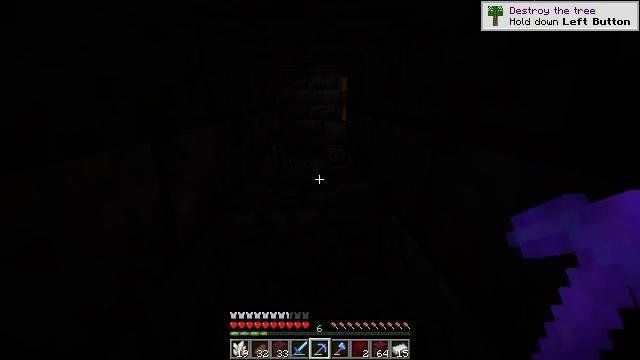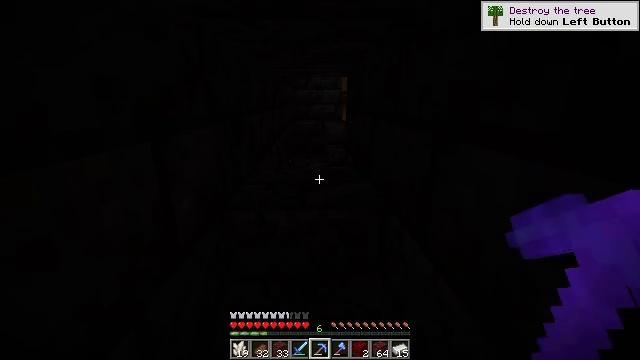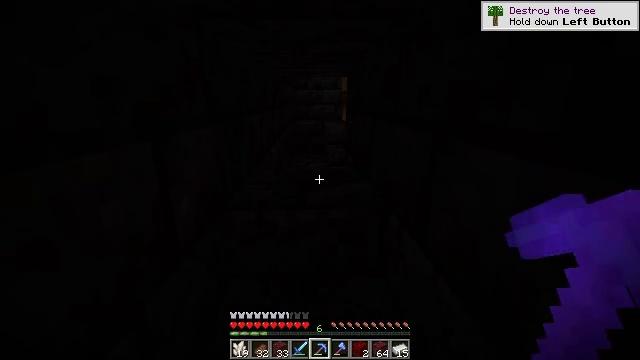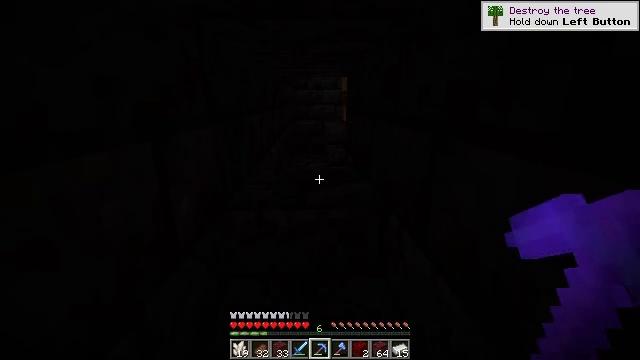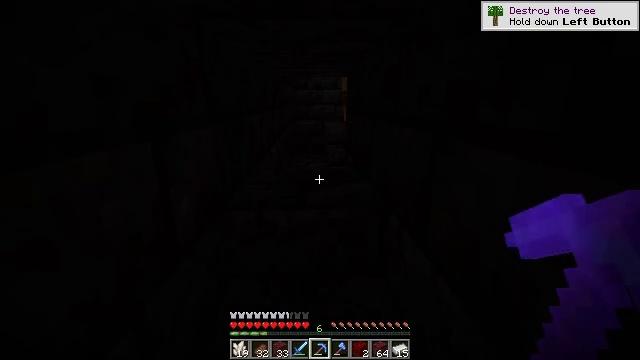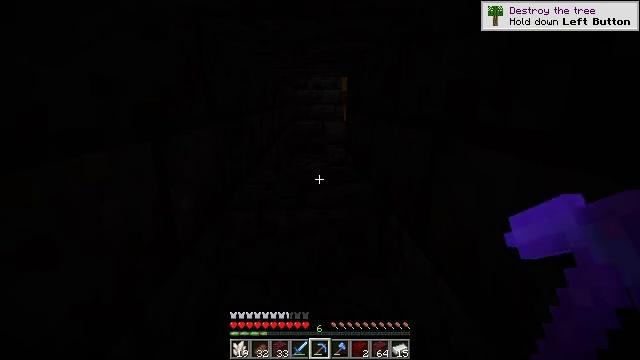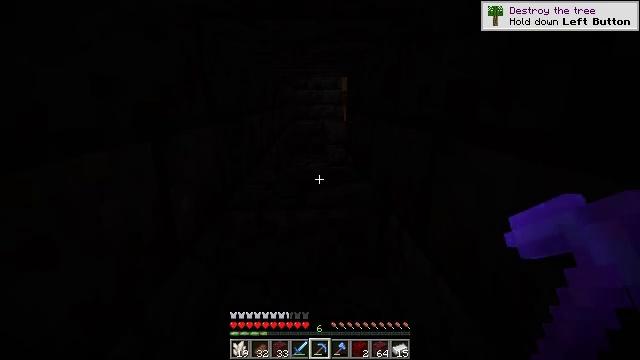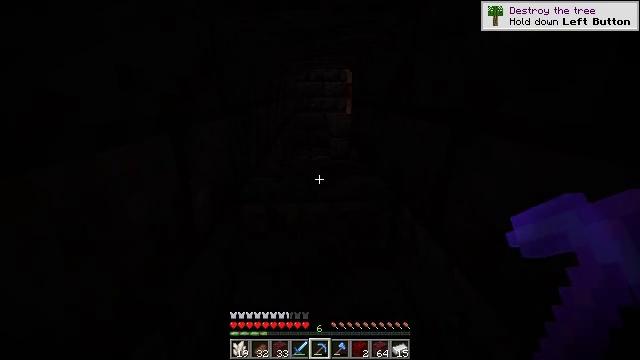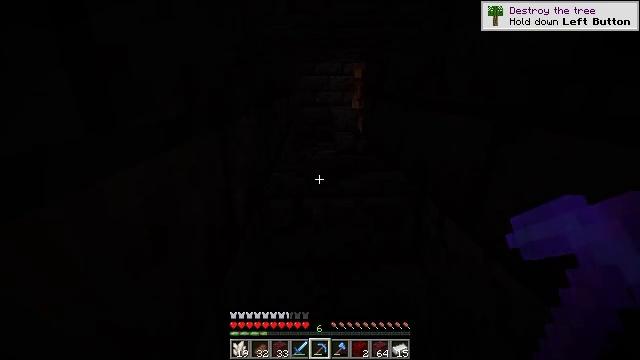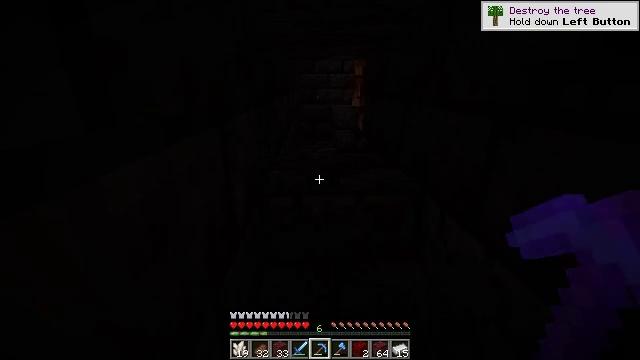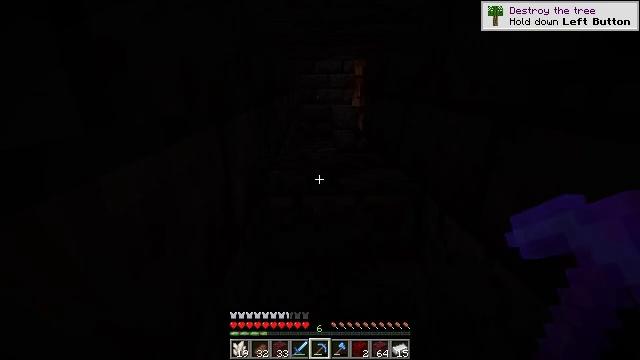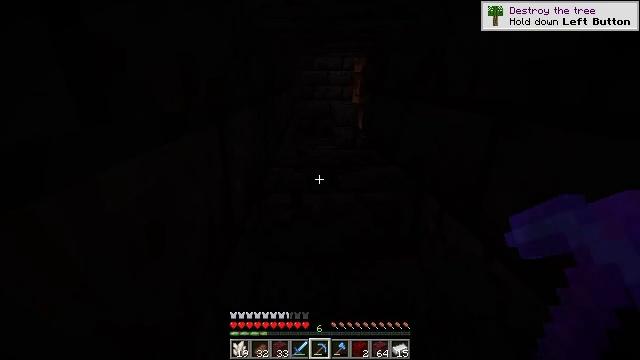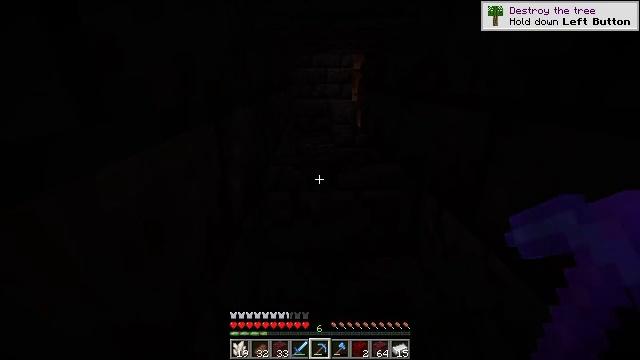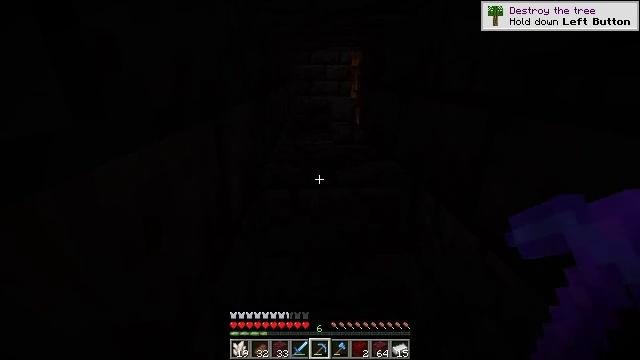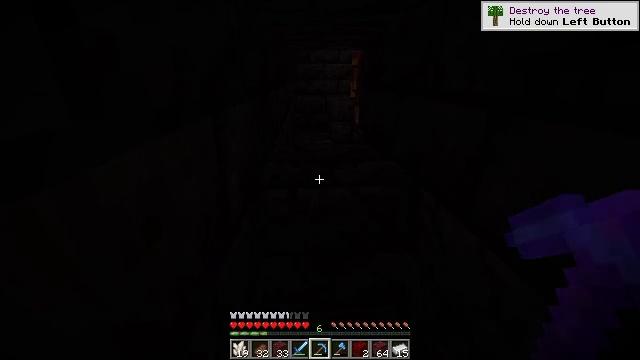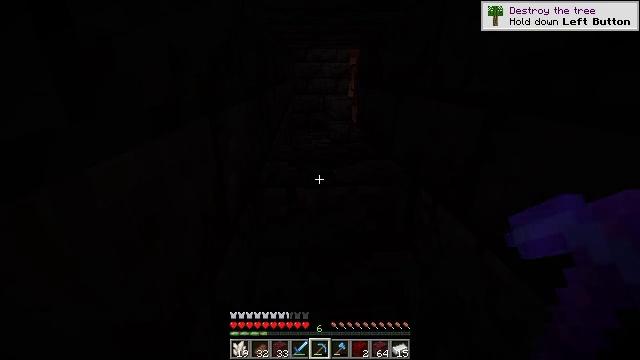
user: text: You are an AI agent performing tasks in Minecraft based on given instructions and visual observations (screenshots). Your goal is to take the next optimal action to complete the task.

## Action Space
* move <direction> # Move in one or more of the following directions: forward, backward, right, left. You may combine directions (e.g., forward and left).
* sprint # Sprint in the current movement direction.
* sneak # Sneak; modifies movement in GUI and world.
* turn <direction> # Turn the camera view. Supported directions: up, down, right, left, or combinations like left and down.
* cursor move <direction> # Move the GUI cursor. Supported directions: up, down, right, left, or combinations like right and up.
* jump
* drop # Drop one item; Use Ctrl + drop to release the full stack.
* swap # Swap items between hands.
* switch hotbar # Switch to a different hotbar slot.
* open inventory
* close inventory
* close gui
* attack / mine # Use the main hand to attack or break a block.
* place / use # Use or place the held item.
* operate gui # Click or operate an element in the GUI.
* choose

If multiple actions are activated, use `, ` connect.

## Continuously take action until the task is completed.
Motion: motion action
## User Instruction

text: Collect cracked polished blackstone bricks.
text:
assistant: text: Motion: no_op
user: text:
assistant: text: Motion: no_op
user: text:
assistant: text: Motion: no_op
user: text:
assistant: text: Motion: no_op
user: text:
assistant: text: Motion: no_op
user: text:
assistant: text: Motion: no_op
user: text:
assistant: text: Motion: move left, turn down
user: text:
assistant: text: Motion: move left, turn down
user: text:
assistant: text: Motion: move left
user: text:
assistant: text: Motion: no_op
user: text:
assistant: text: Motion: no_op
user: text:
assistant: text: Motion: no_op
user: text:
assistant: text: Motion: no_op
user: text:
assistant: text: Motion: no_op
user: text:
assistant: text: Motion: no_op
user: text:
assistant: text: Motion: no_op
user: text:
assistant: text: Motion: no_op
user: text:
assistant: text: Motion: no_op
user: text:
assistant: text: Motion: no_op
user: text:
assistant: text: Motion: no_op
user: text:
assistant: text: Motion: no_op
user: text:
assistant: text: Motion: no_op
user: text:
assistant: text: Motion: no_op
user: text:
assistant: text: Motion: no_op
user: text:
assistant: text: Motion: no_op
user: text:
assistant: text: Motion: no_op
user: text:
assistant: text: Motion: no_op
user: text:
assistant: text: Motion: no_op
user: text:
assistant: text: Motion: no_op
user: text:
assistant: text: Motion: no_op